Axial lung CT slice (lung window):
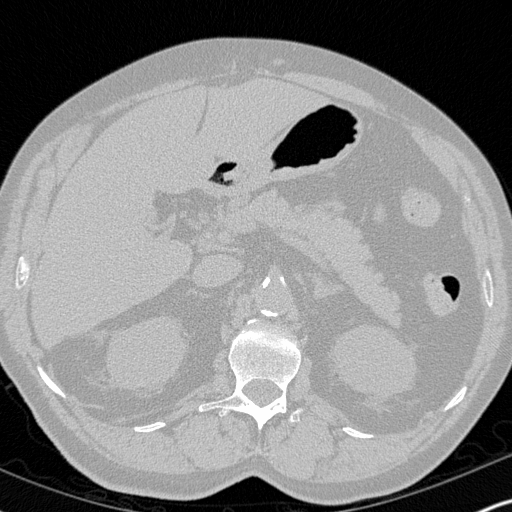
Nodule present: no